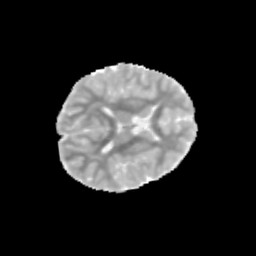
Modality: MD
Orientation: axial
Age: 9
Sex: male
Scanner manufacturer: siemens
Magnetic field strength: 3 T
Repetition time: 3.8 s
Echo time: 0.07 s